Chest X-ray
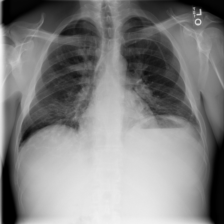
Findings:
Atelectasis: negative
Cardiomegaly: negative
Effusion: negative
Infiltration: negative
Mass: negative
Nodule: negative
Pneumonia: negative
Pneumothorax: negative
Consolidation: negative
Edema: negative
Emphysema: negative
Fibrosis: negative
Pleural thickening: negative
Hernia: negative